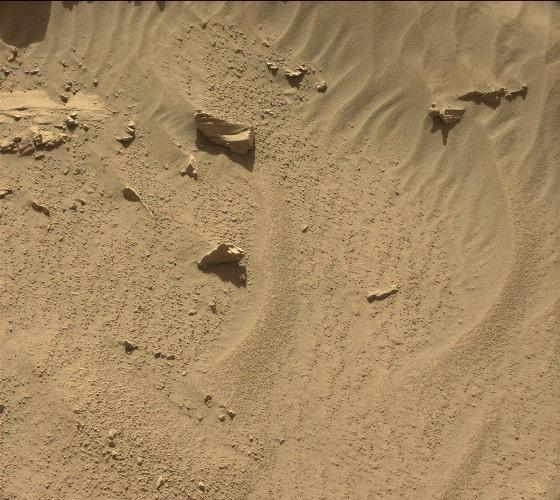
Terrain classes present: Bedrock, Gravel / Sand / Soil, Rock, Shadow